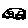
Label: car